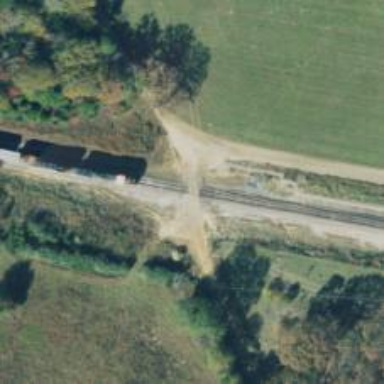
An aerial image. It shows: Level crossing along the railway.